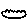
Label: cloud